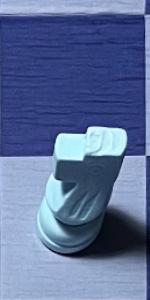
Label: Knight_White